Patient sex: M
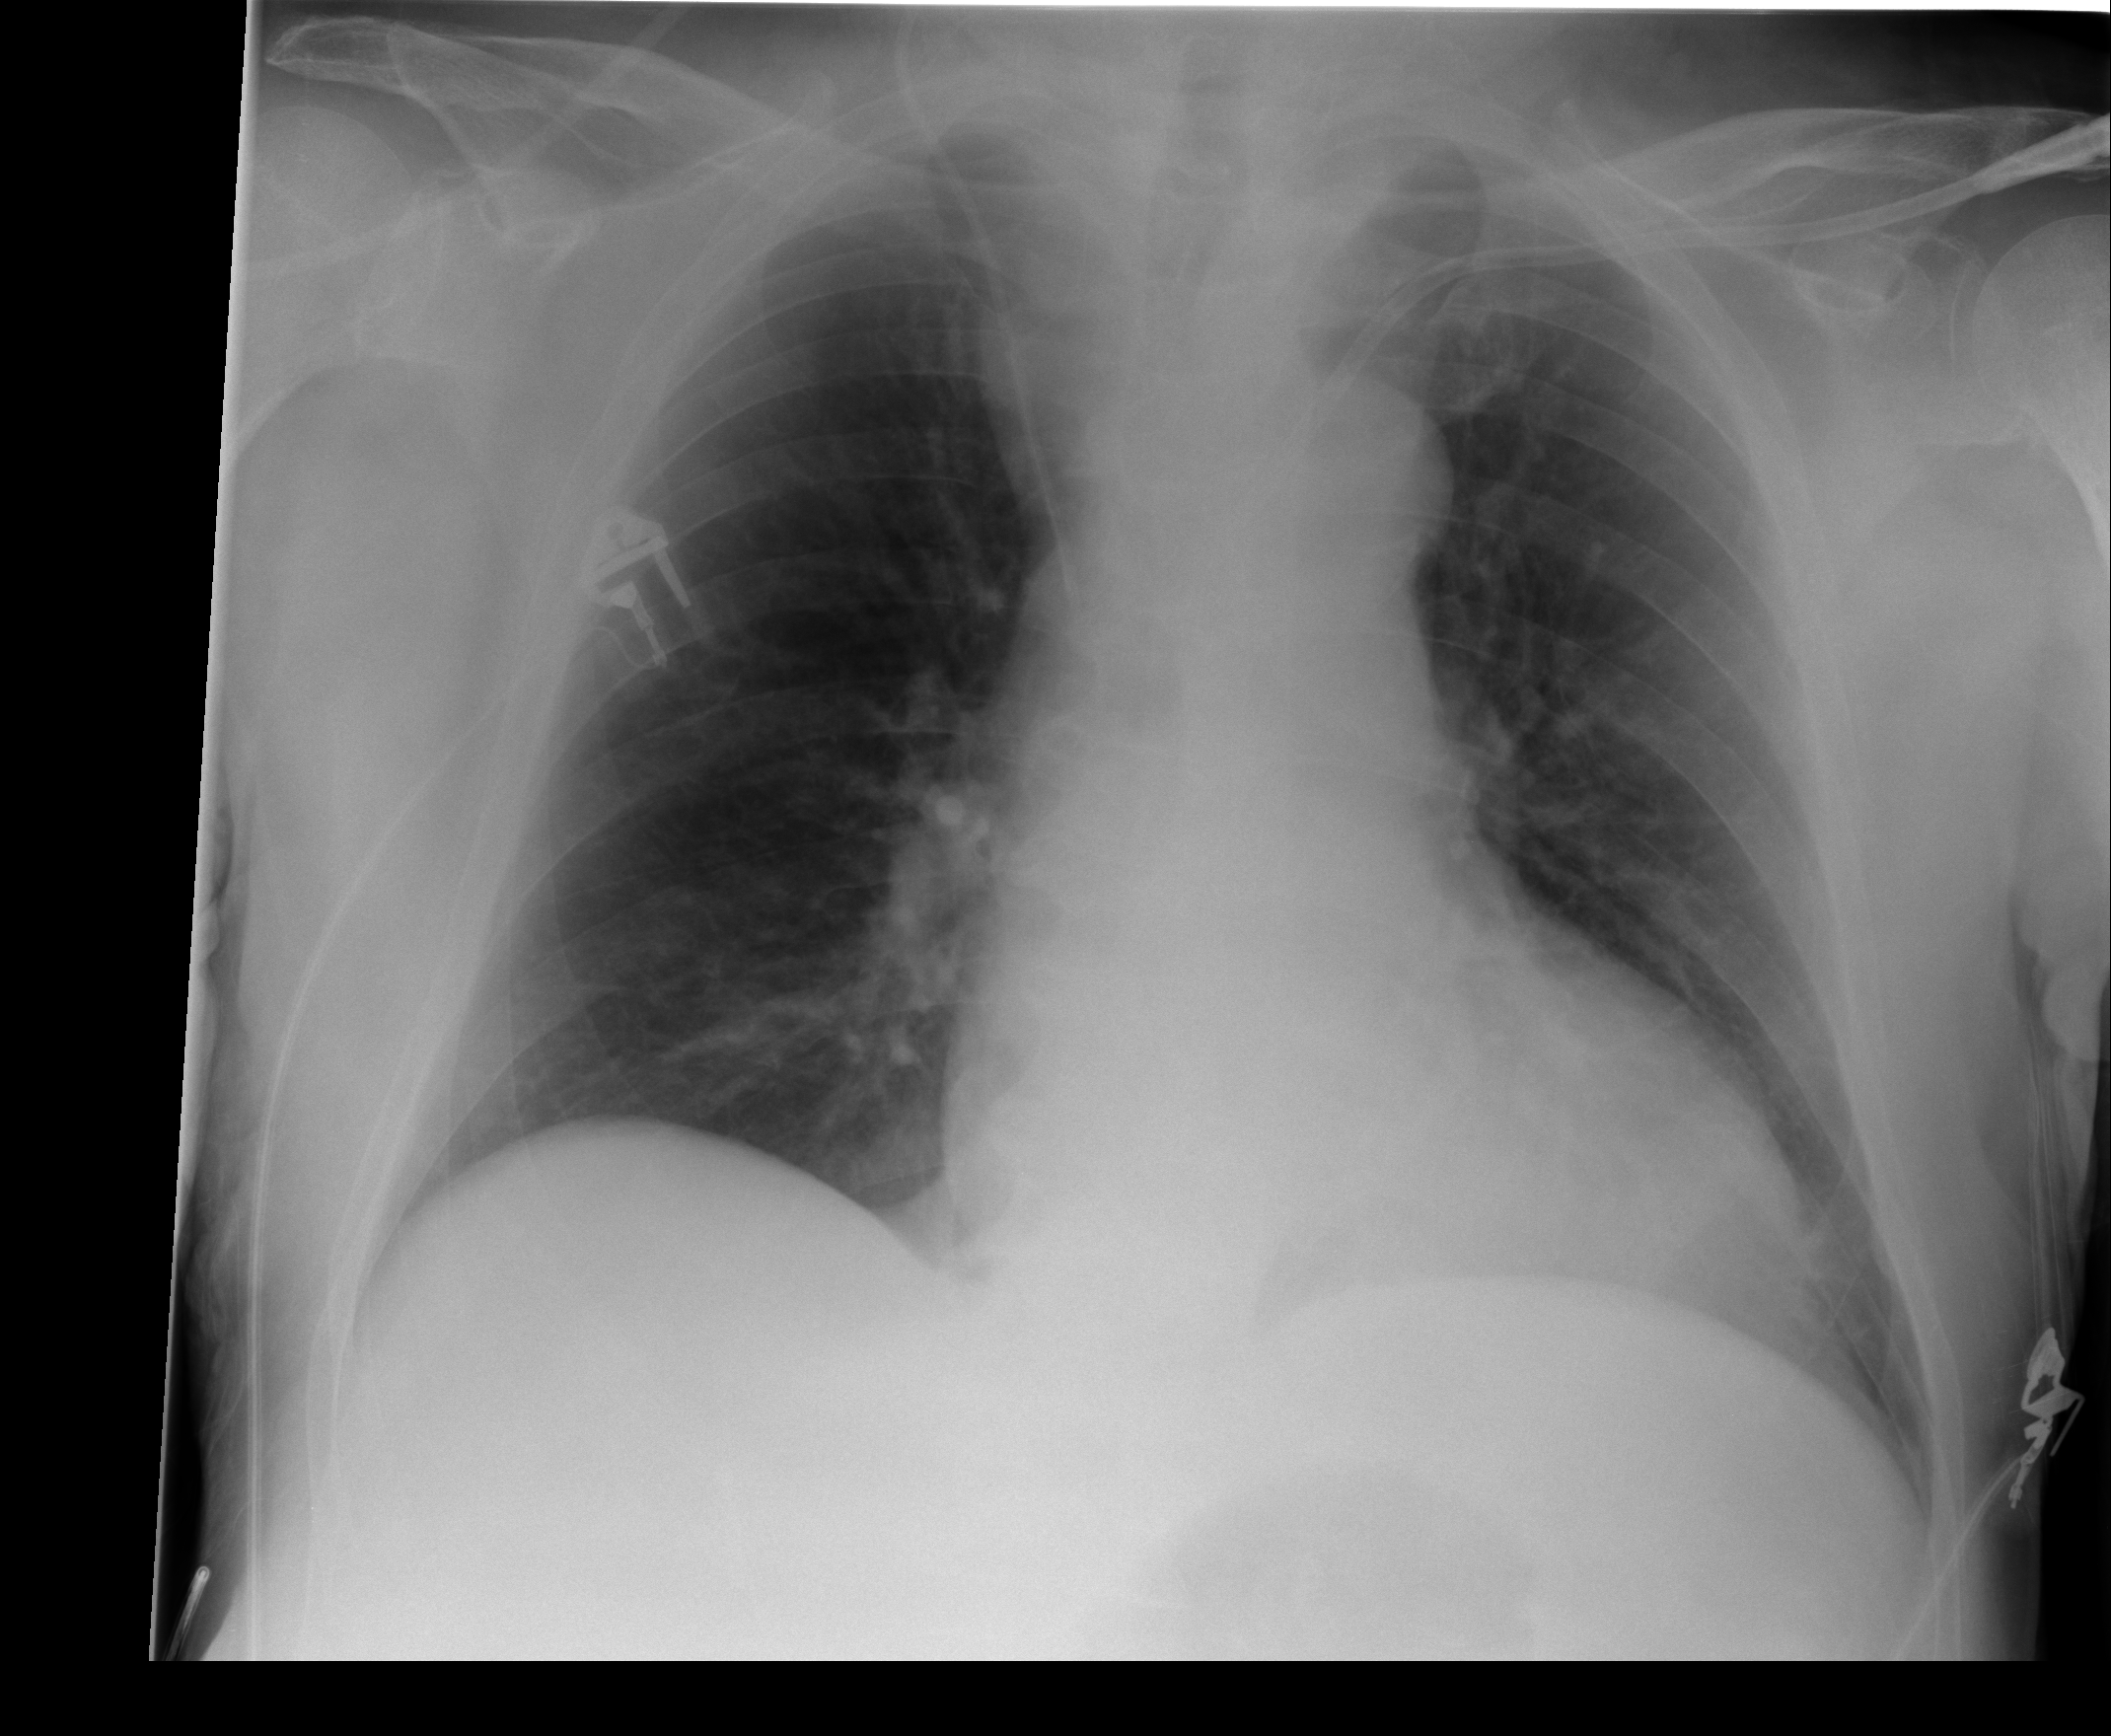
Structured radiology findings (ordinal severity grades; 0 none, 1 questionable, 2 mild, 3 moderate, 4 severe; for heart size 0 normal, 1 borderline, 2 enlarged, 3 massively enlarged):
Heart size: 1
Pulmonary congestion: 0
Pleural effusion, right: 0
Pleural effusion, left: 0
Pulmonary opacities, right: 0
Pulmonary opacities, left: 0
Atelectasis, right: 1
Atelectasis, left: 1